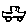
Label: car